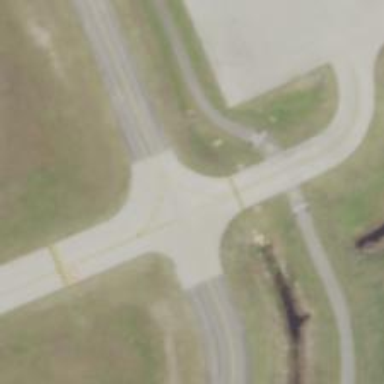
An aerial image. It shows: Image of taxiway at airport.